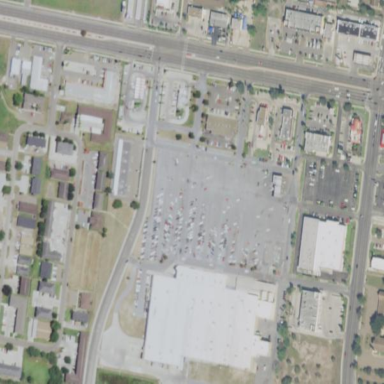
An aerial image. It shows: Retail area.